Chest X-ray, PA view. Patient: 28 years old, sex M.
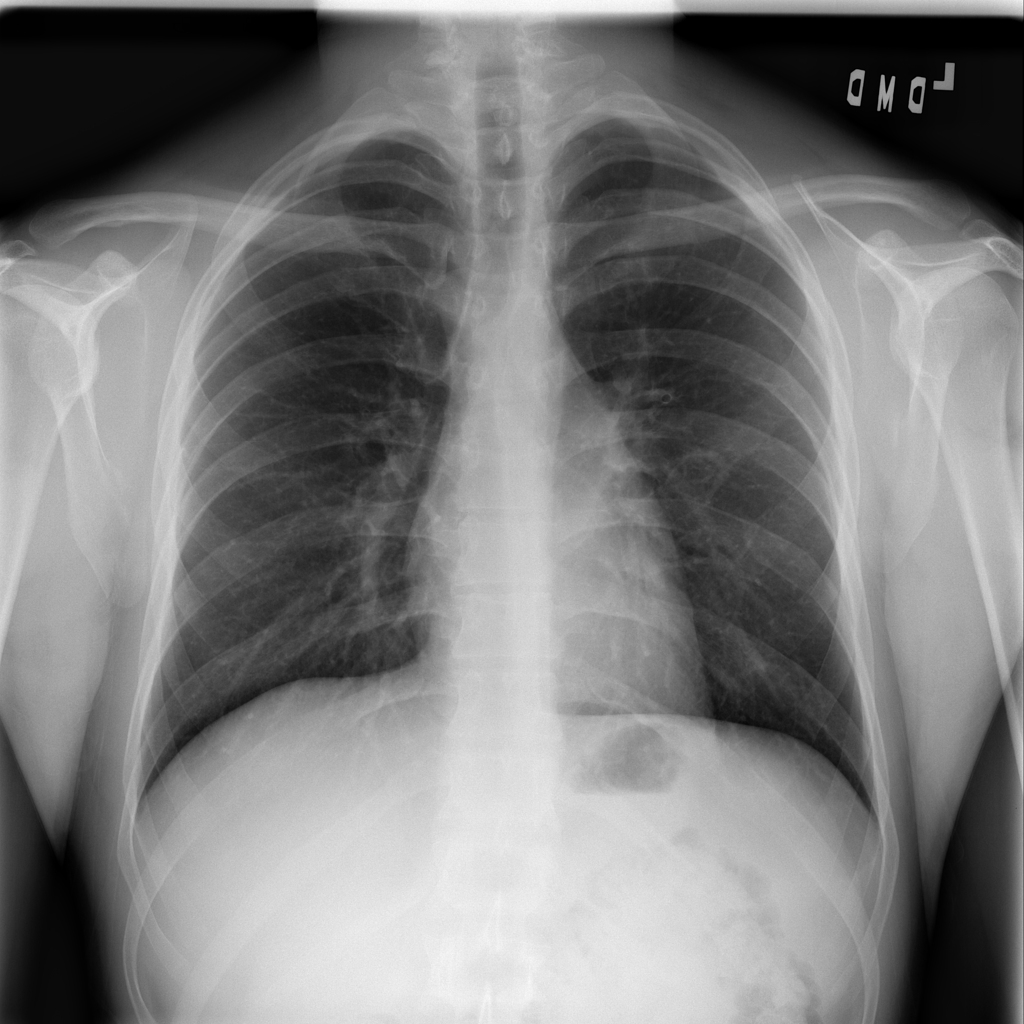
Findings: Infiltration